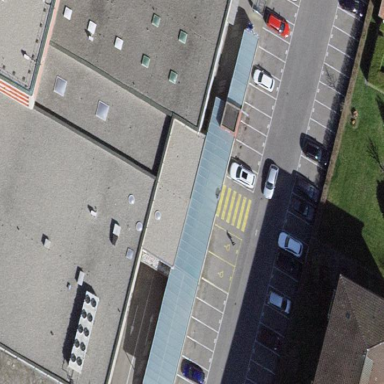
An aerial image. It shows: Parking area with surface.